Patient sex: M
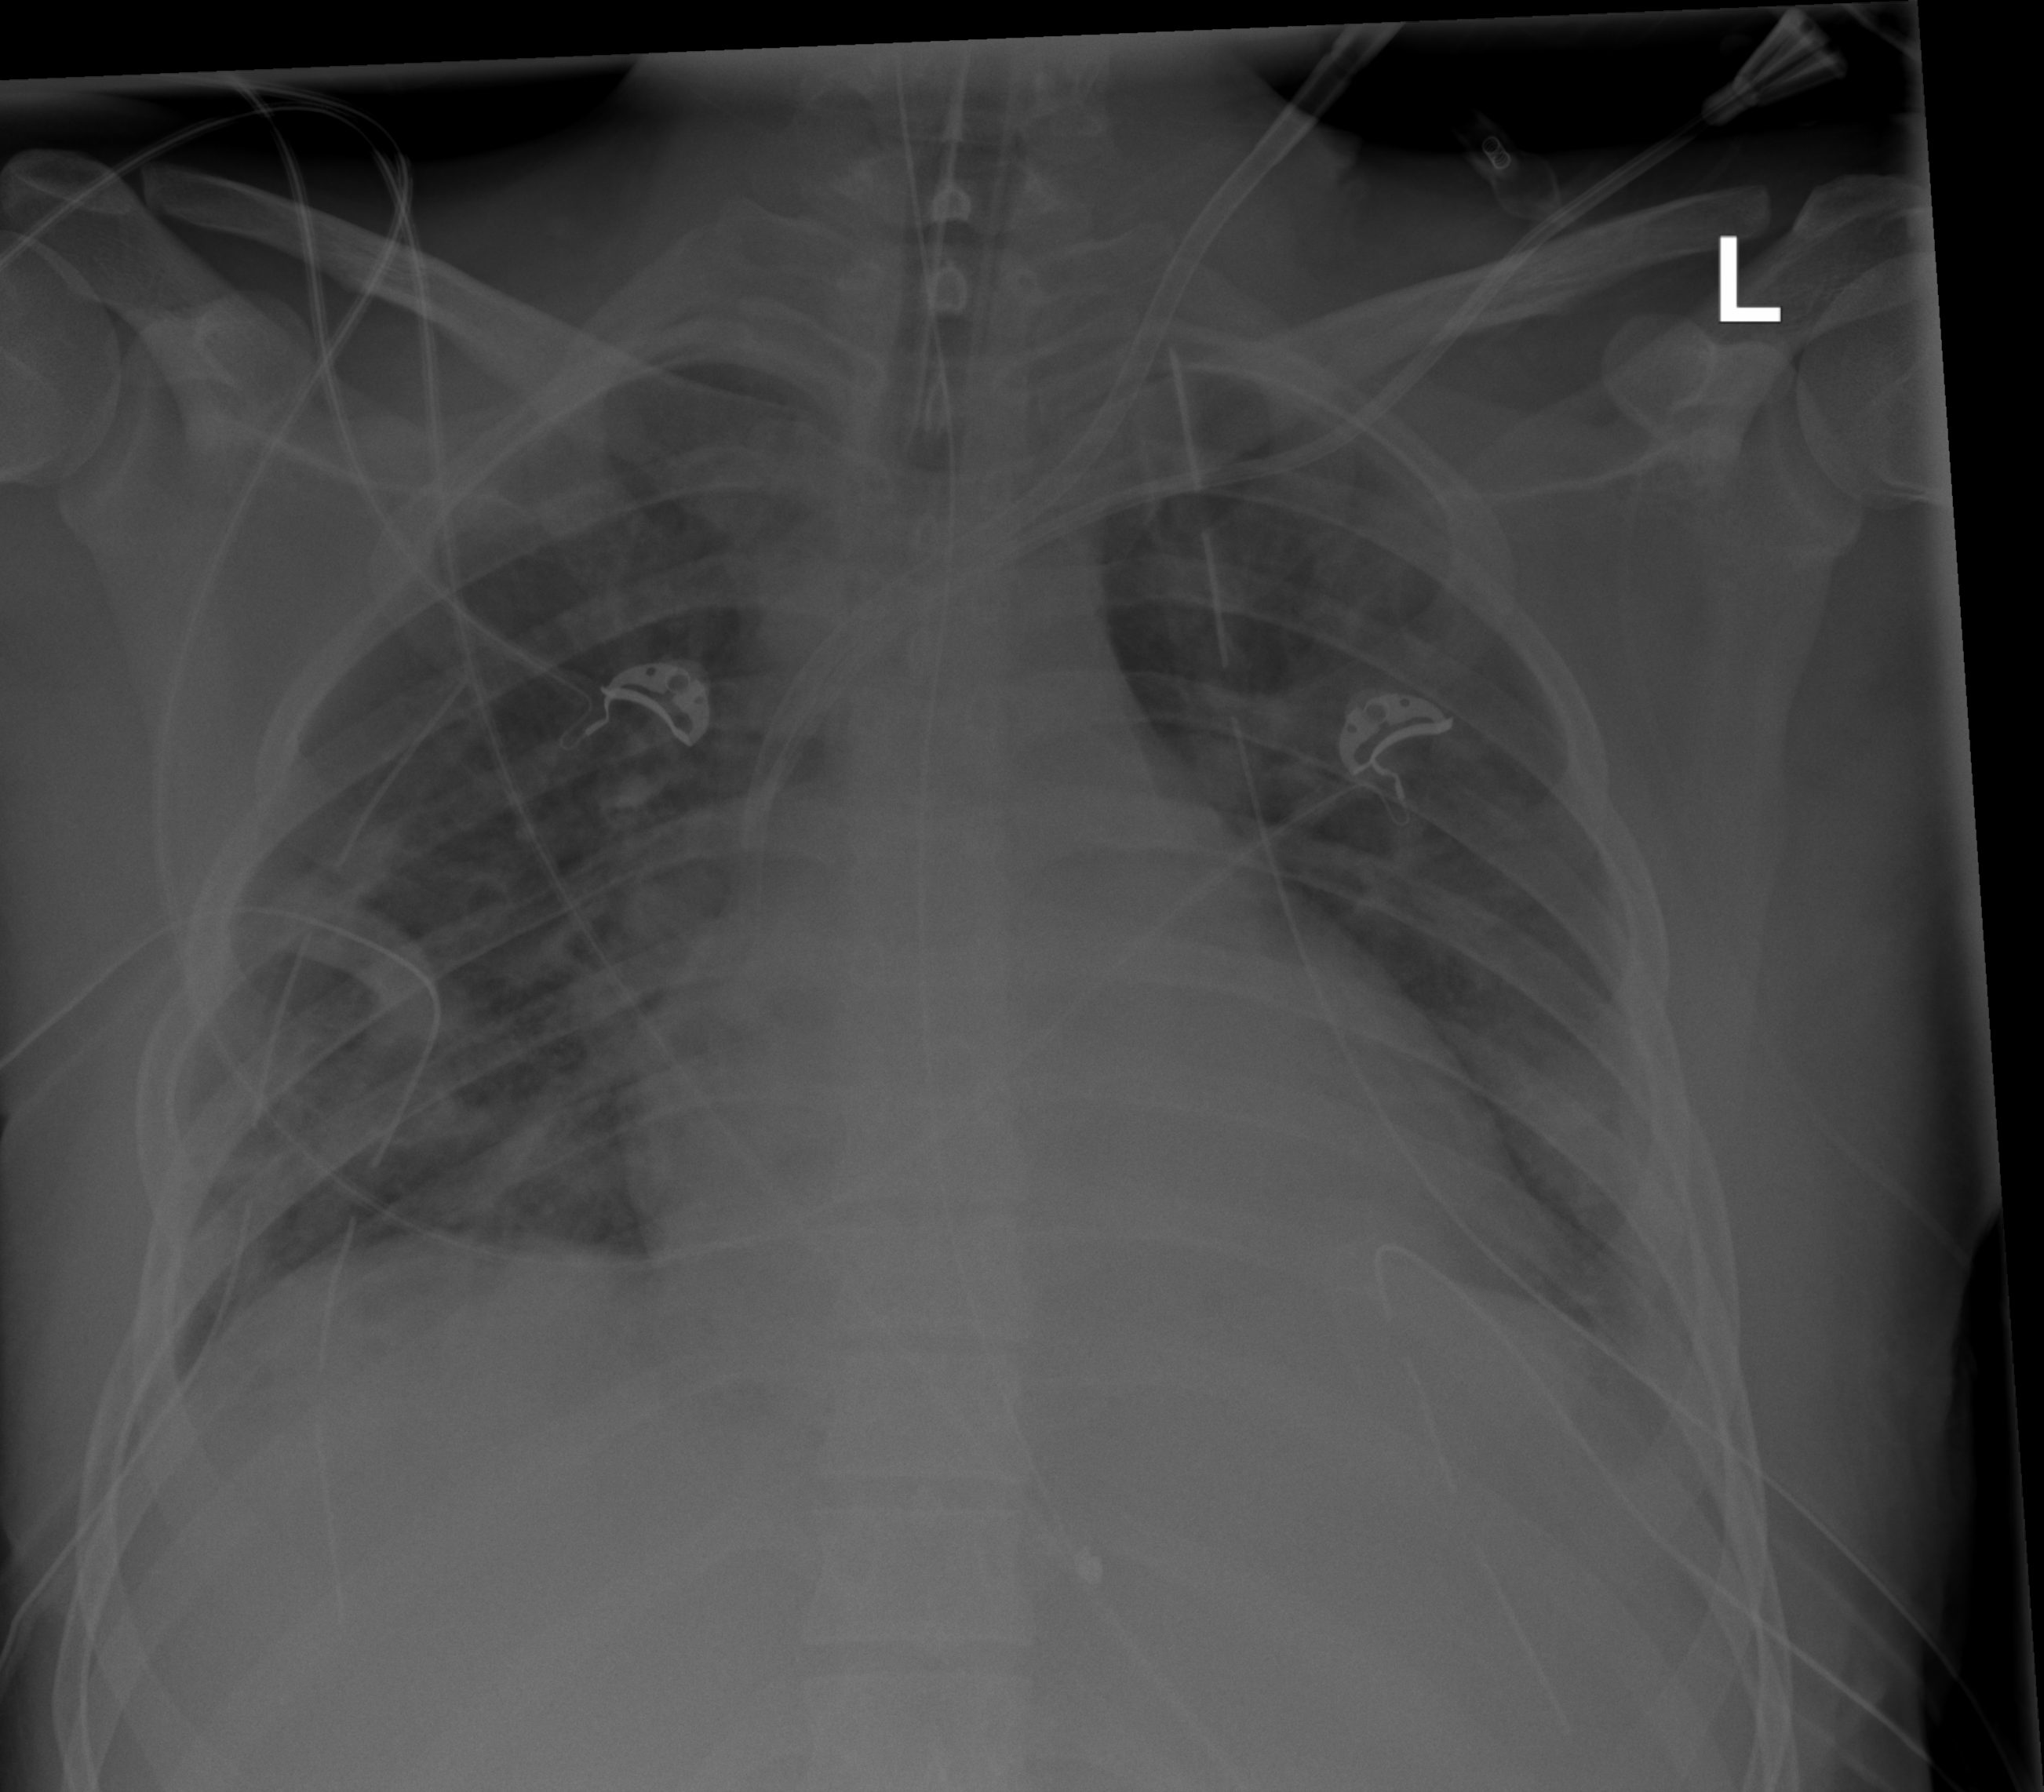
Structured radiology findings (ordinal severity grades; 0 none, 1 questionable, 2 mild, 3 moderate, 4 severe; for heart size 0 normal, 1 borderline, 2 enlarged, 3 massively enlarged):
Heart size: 2
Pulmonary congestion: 1
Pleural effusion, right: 2
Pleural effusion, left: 2
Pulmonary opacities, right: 3
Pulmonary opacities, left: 3
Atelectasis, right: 2
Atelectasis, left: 3